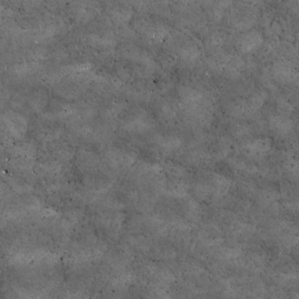
Label: non_frost